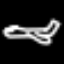
Label: airplane